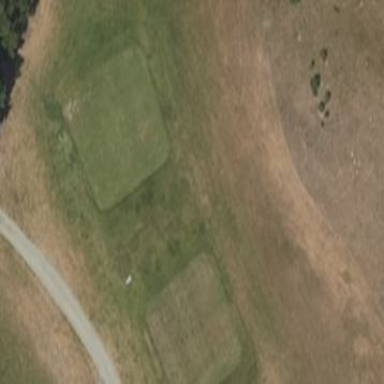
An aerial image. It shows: Golf tee.